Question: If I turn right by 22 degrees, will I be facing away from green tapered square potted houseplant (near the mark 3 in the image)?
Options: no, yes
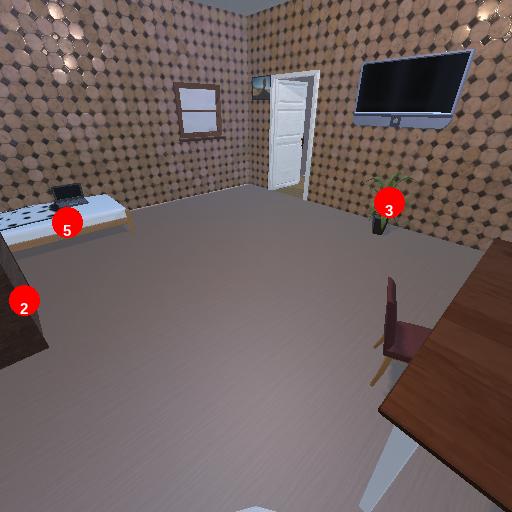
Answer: no